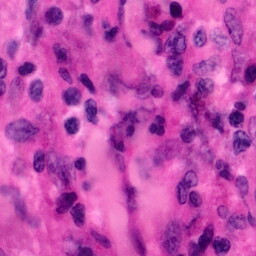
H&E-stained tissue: Pancreatic